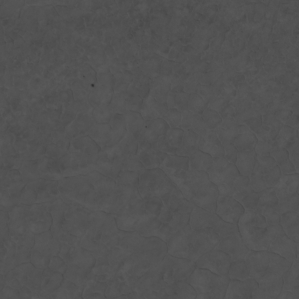
Label: non_frost